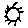
Label: sun